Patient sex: M
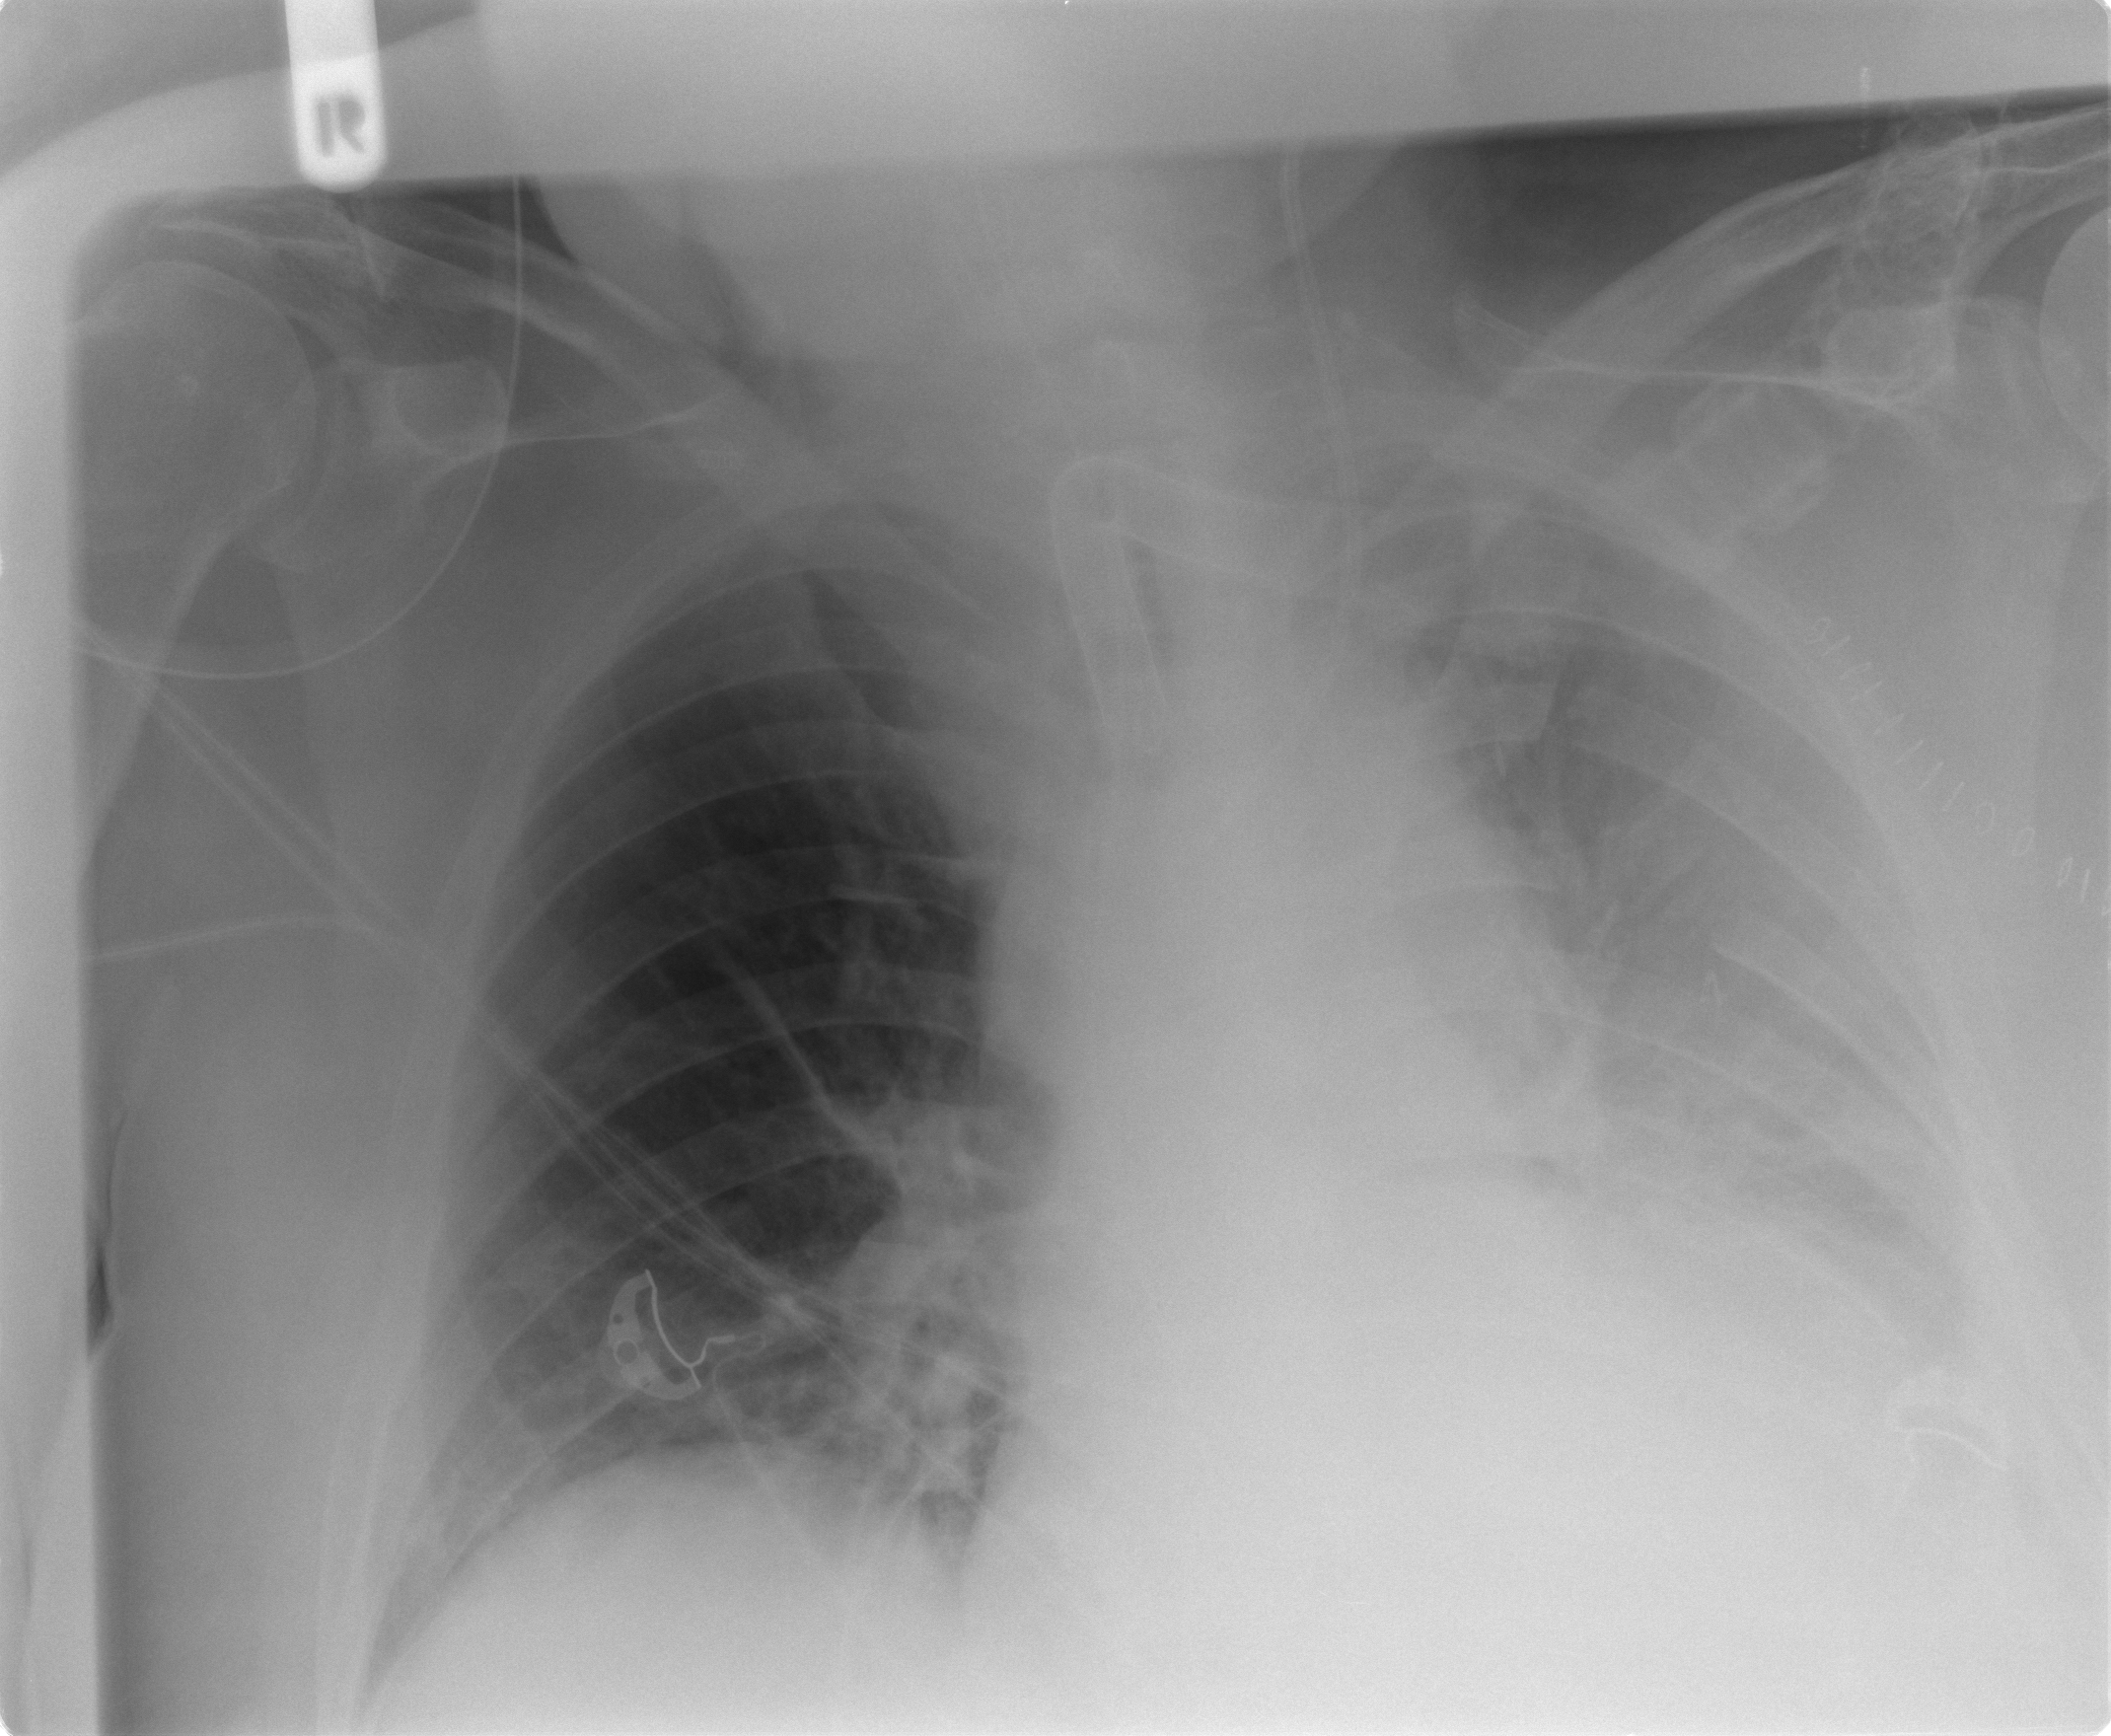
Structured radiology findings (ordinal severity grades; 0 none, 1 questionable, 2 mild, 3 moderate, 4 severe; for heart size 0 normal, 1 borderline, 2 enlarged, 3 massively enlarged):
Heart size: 2
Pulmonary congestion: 2
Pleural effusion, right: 0
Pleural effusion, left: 4
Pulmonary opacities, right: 0
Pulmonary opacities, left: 0
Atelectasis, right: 0
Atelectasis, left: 3